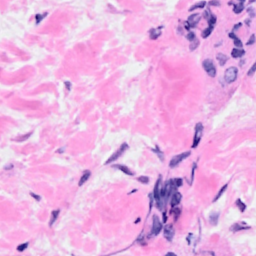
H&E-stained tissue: Breast